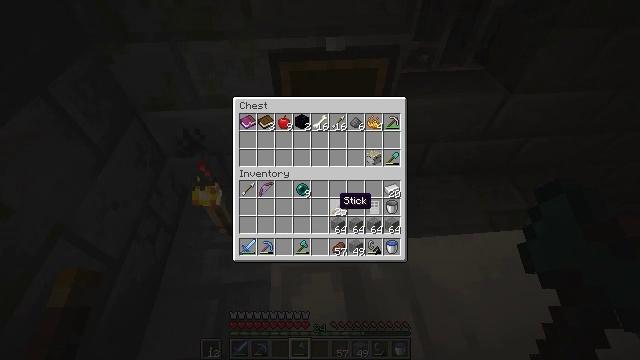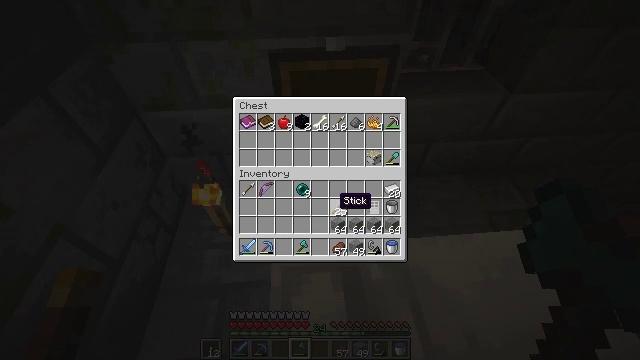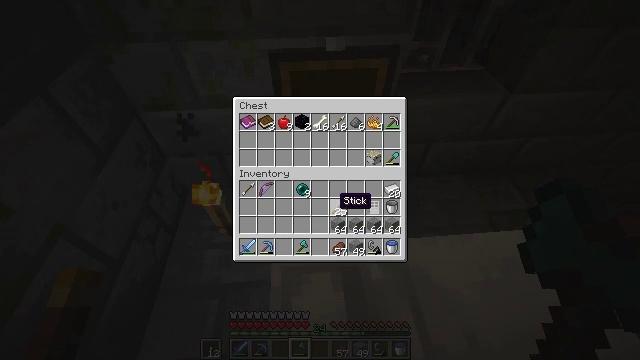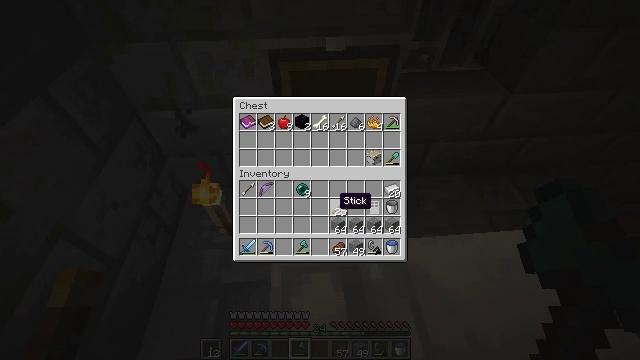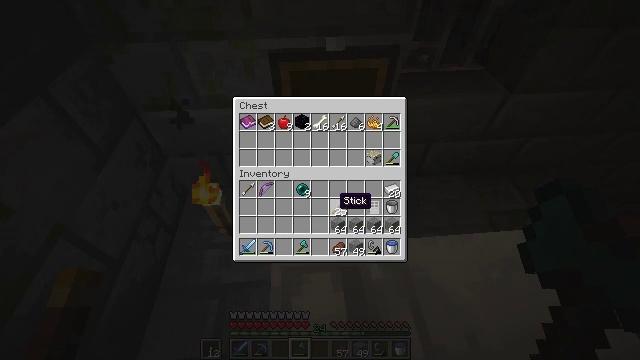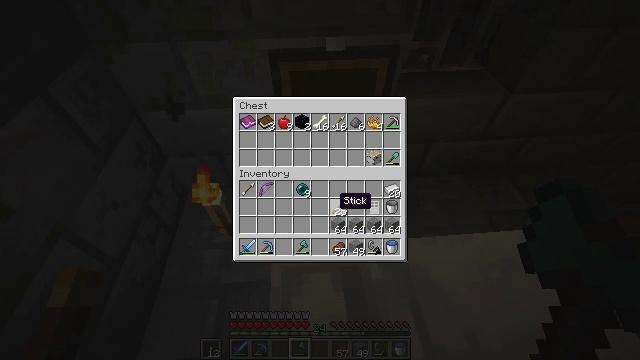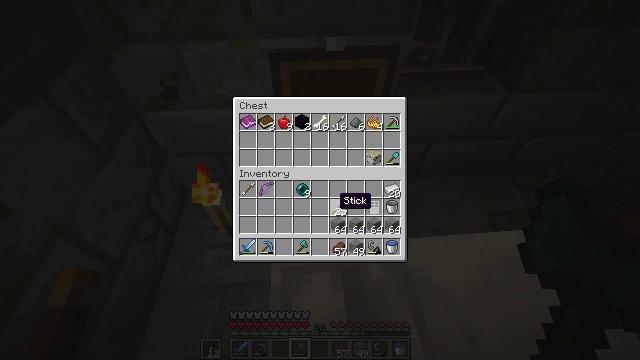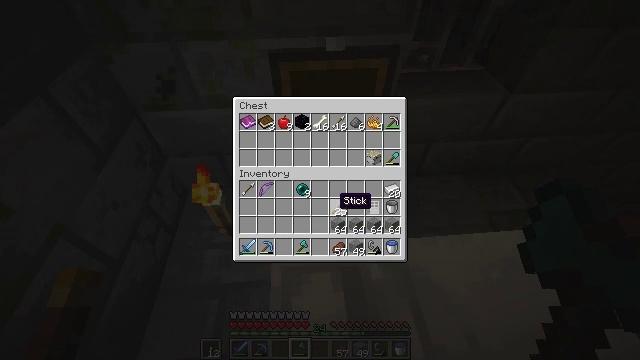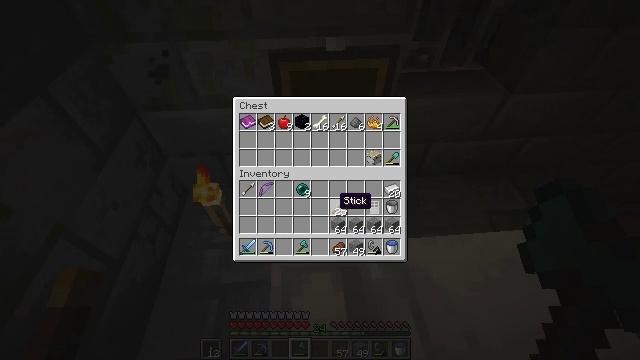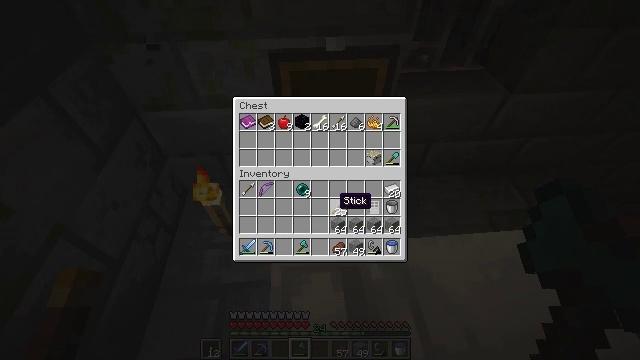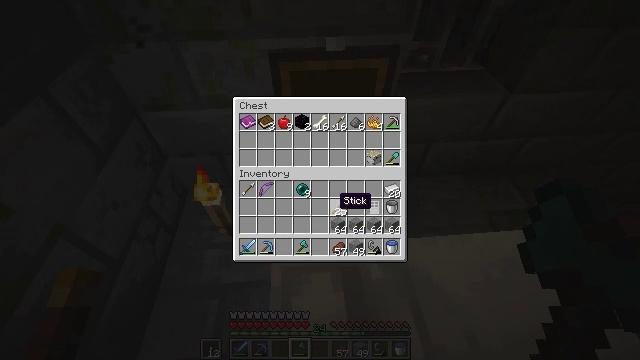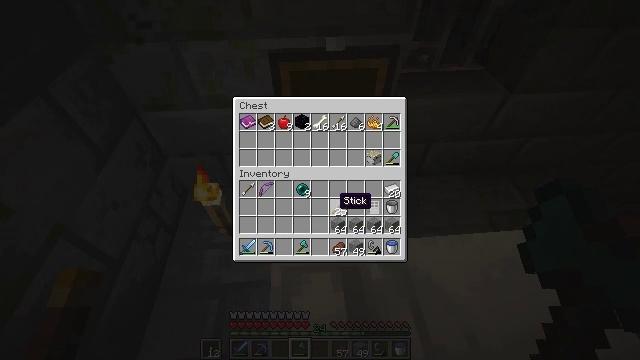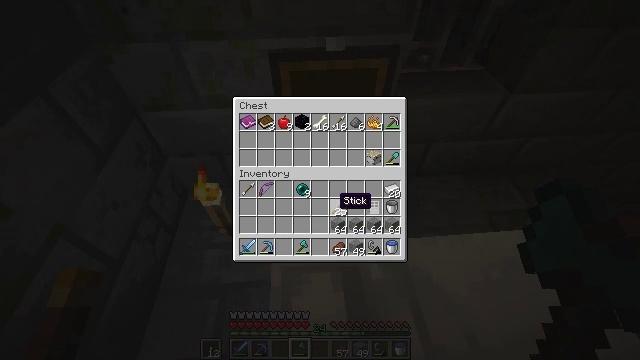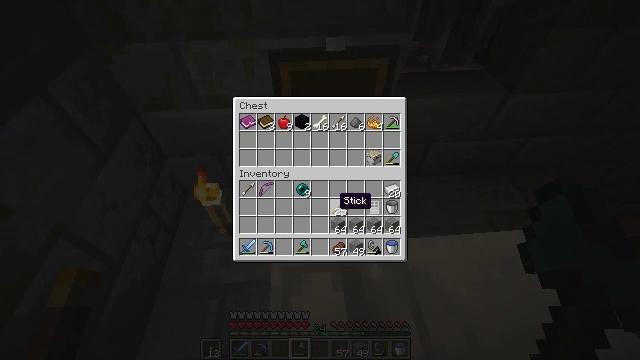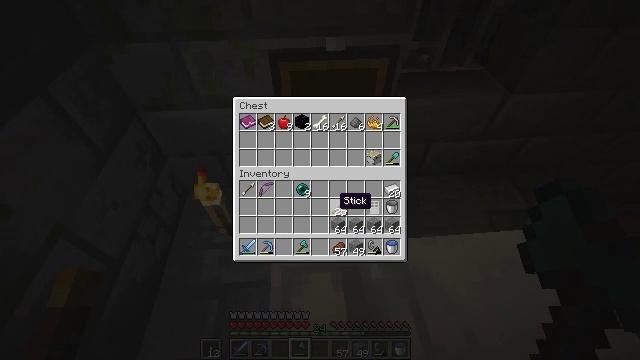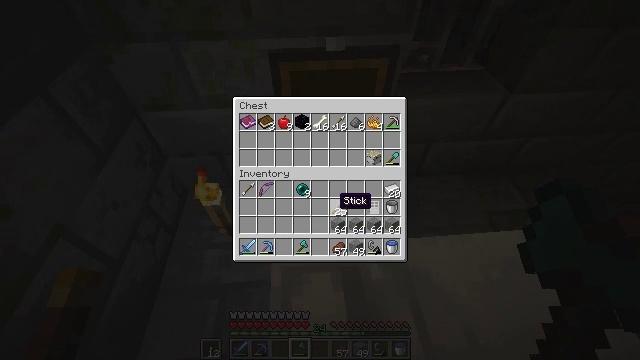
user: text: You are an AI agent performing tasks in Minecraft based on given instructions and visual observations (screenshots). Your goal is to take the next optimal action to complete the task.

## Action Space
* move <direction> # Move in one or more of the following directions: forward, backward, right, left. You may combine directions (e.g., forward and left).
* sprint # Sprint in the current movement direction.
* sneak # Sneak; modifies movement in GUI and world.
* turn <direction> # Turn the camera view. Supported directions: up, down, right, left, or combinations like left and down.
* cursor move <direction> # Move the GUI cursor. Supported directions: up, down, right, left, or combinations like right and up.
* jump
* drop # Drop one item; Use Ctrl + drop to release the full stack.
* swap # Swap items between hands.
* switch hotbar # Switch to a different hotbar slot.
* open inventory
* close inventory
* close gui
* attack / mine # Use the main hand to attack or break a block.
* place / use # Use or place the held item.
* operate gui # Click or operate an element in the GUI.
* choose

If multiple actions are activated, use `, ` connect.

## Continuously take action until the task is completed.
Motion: motion action
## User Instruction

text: Remove an iron door from the inventory.
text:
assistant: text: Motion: no_op
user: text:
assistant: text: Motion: no_op
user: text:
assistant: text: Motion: no_op
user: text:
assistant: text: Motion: no_op
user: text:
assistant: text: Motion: no_op
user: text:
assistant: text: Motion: no_op
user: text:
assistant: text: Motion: no_op
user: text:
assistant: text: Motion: no_op
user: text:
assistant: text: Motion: no_op
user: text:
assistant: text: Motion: no_op
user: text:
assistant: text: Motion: no_op
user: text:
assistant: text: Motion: no_op
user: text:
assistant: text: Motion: no_op
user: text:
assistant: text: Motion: no_op
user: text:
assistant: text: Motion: no_op
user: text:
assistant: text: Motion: no_op
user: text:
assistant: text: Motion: no_op
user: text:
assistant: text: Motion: no_op
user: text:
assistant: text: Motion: no_op
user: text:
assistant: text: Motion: turn right
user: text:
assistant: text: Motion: turn right and down
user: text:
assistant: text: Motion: turn right and down
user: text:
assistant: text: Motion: turn right and down
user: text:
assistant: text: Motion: no_op
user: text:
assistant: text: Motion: no_op
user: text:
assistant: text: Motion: no_op
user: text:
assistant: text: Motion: turn left
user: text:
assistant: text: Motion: turn left
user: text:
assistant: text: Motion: no_op
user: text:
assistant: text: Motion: no_op